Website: lowes
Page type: review-order
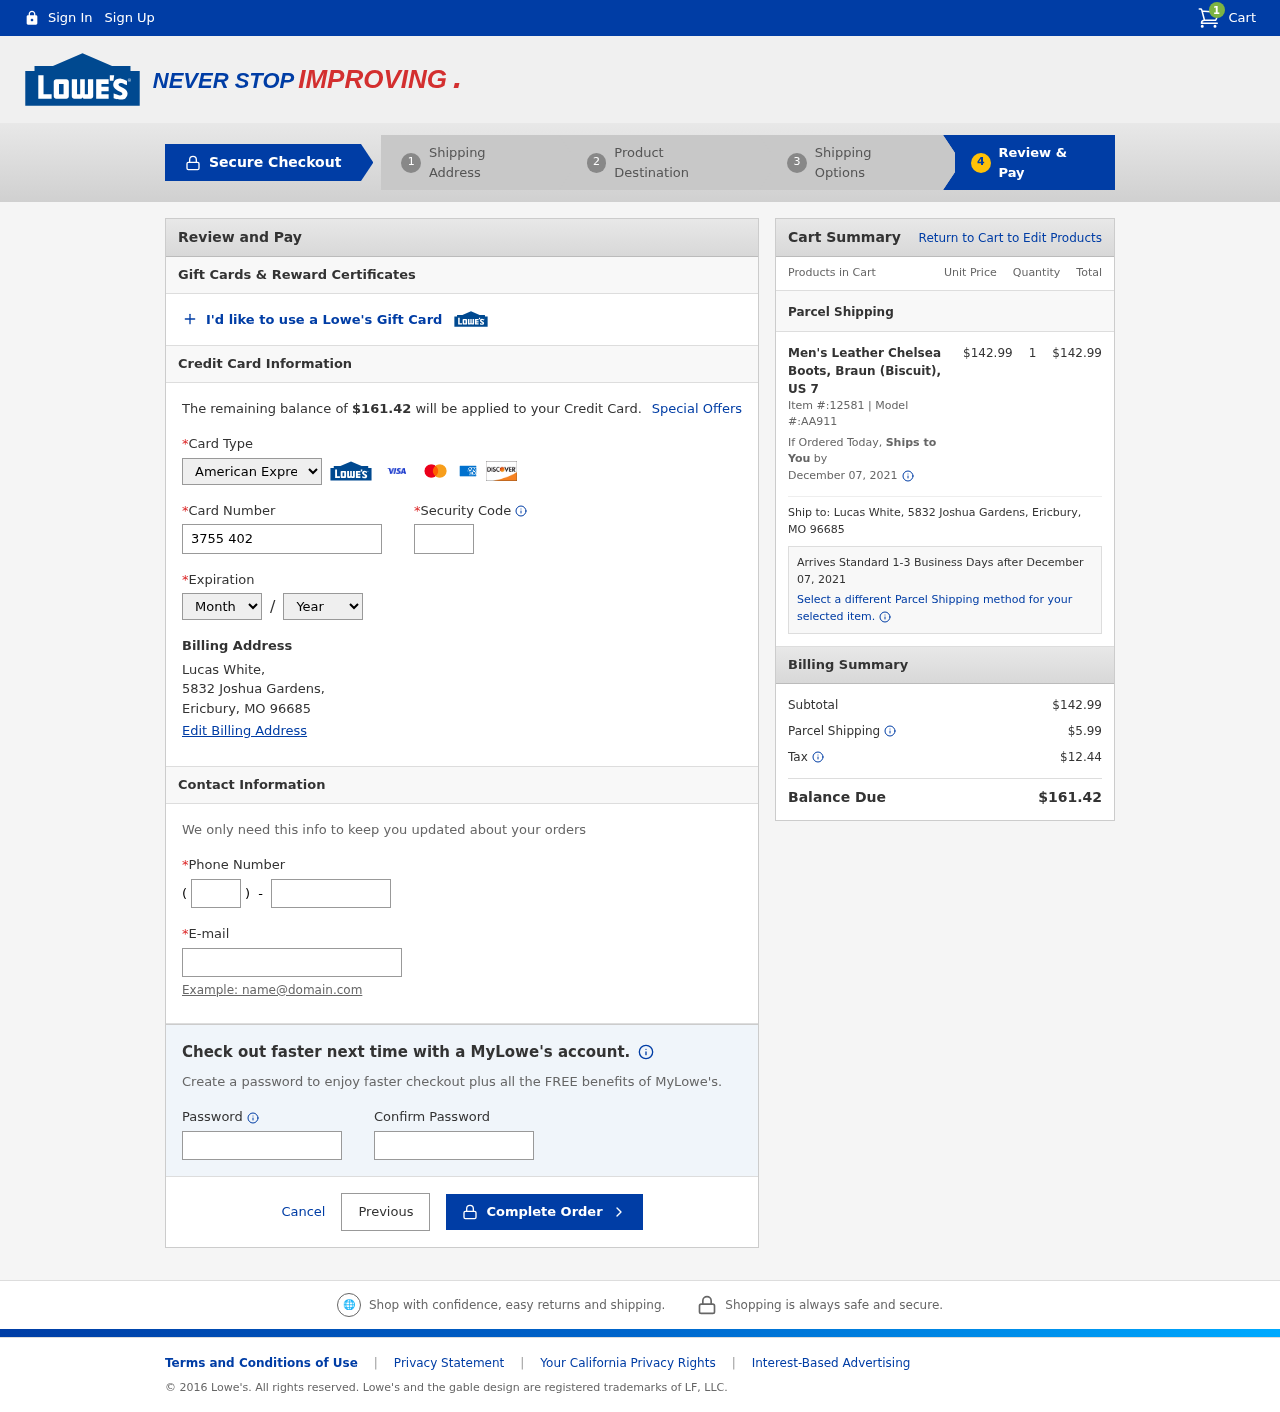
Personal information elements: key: PII_CARD_CVV
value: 3520
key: PII_CARD_EXPIRY_MONTH
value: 11
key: PII_CARD_EXPIRY_YEAR
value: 26
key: PII_CARD_NUMBER
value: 3755 4023 3315 318
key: PII_CARD_TYPE
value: American Express
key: PII_CITY
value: Ericbury
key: PII_EMAIL
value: lucaswhite@hotmail.com
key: PII_FULLNAME
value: Lucas White,
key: PII_PHONE
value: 2277172156
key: PII_PHONE_AREA
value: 227
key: PII_POSTCODE
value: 96685
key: PII_STATE_ABBR
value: MO
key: PII_STREET
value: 5832 Joshua Gardens,
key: PII_FULLNAME2
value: Lucas White
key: PII_STREET2
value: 5832 Joshua Gardens
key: PII_CITY_STATE_ZIP2
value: Ericbury, MO 96685
Product elements: key: PRODUCT1_NAME
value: Men's Leather Chelsea Boots, Braun (Biscuit), US 7
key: PRODUCT1_PRICE
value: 142.99
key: PRODUCT1_QUANTITY
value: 1
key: PRODUCT1_ITEM_NUMBER
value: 12581
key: PRODUCT1_MODEL_NUMBER
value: AA911
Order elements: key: ORDER_NUM_ITEMS
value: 1
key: ORDER_TOTAL
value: $161.42
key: ORDER_SHIPPING_DATE
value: December 07, 2021
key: ORDER_SUBTOTAL
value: $142.99
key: ORDER_SHIPPING_DATE2
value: December 07, 2021
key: ORDER_SUBTOTAL2
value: $142.99
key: ORDER_SHIPPING_COST
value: $5.99
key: ORDER_TAX
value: $12.44